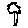
Label: tree